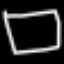
Label: square